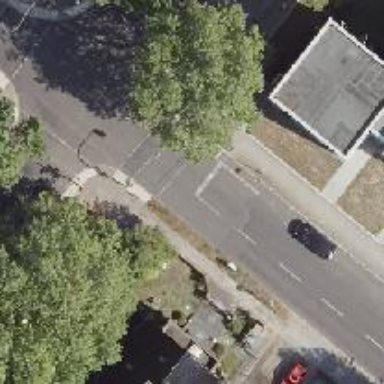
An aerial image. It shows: Road with traffic signals for signaling.